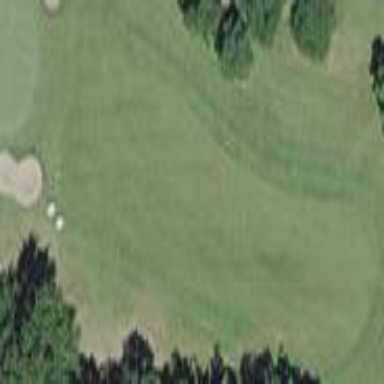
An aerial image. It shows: Golf fairway in the image.